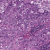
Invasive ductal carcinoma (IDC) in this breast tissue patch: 0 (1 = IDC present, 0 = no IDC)